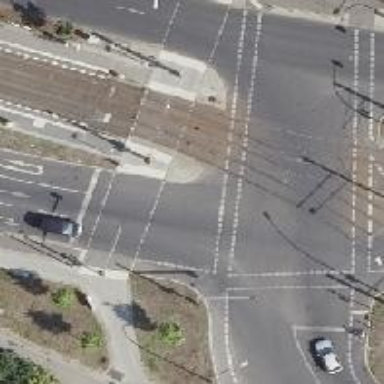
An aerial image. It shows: Cycleway with asphalt surface. There is crossing with traffic signals for cyclists.